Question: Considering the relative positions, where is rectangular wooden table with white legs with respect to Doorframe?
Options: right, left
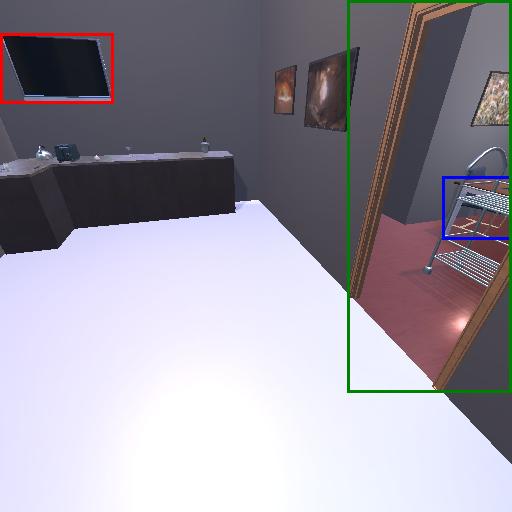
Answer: right